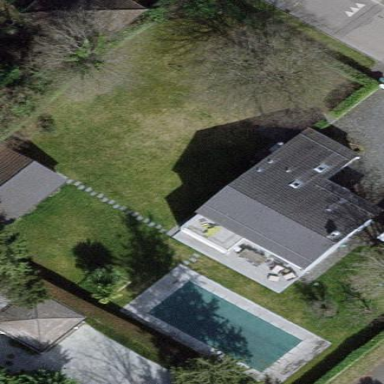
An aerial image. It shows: Garden surrounded by fence.